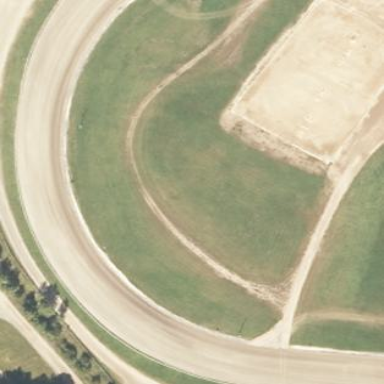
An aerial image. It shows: Equestrian pitch for leisure land use.